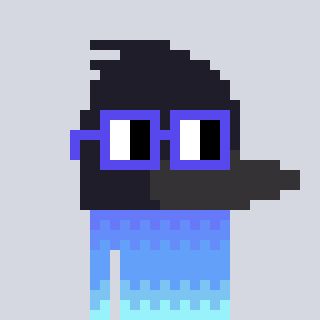
a pixel art character with square blue glasses, a raven-shaped head and a foggrey-colored body on a cool background